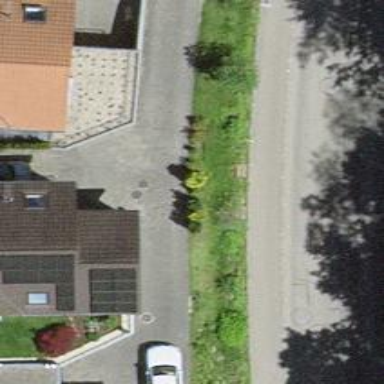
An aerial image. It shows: Driveway.